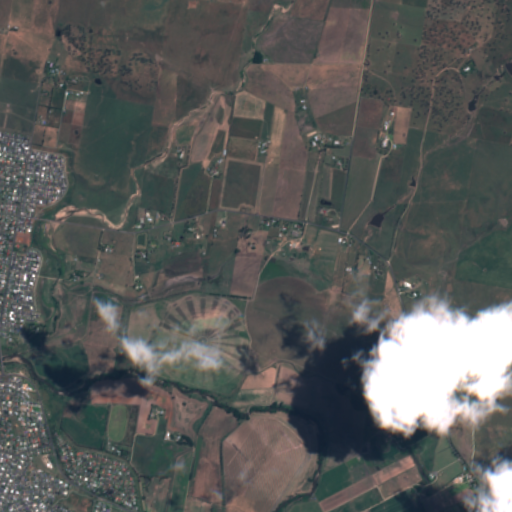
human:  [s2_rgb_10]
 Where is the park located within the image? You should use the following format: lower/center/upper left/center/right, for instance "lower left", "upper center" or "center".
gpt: The park is located in the lower left of the image.
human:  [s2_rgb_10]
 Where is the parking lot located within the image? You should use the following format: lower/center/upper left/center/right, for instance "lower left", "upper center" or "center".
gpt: The parking lot is located in the lower left of the image.
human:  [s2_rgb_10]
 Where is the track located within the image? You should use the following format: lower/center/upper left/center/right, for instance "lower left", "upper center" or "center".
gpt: The track is located in the lower right of the image.
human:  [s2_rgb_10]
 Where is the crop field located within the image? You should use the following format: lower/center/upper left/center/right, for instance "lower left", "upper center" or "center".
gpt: There is no crop field in the image.